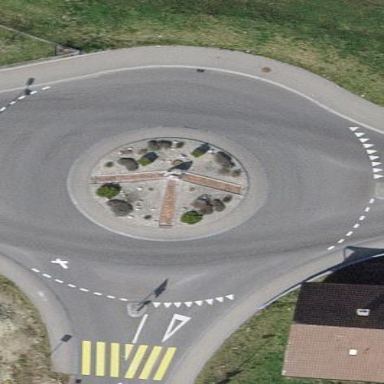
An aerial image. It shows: Secondary road around roundabout.